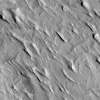
Atmospheric dust classification: not_dusty